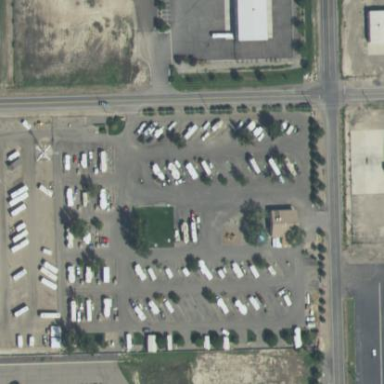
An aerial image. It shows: Caravan site with tents.